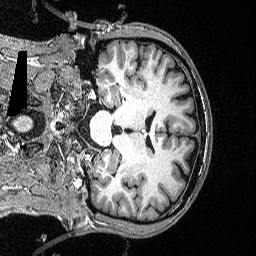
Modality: T1w
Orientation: coronal
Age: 47
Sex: male
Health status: healthy
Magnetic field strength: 3 T
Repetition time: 2.53 s
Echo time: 0.00331 s